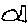
Label: fish